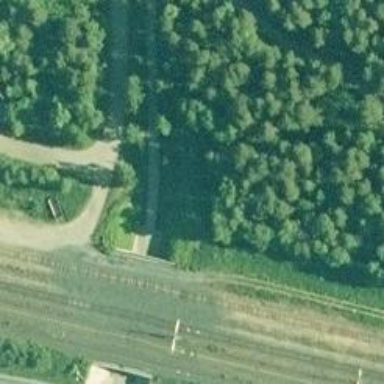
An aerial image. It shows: Path with embankment.